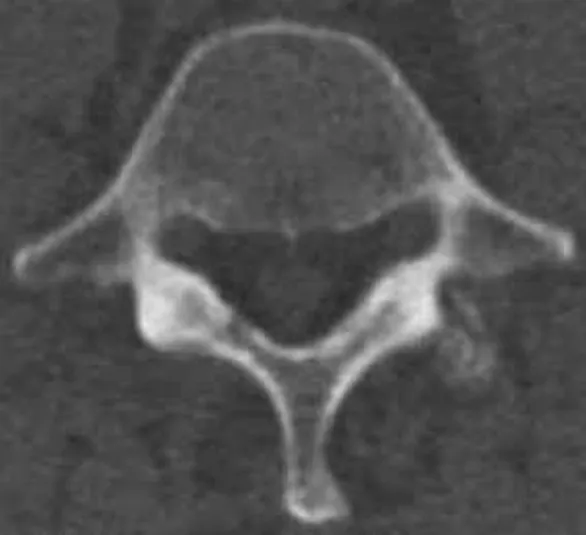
CT bone window image of L4-5 which does not clearly demonstrate evidence of spinal epidural lipomatosis.
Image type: radiology (ct)